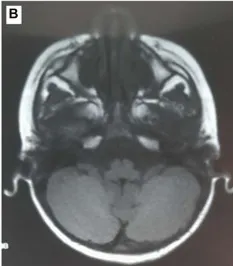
Magnetic resonance images (MRIs) of the patient's brain showing discrete cerebellum atrophy. Axial T1.
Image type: radiology (mri)